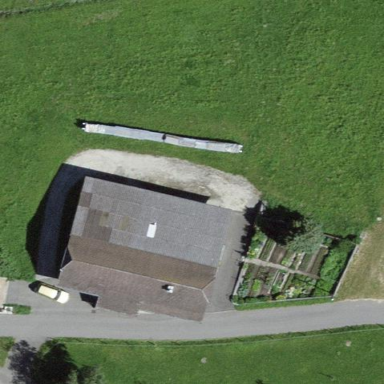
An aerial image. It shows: Farm building.